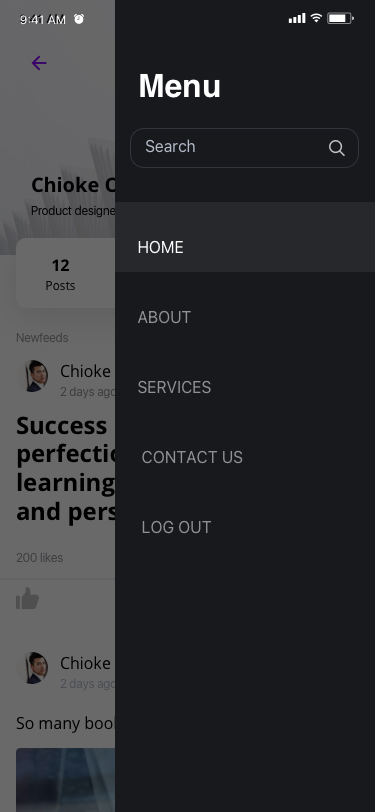
Text in this UI design:
Search
Menu
HOME
SERVICES
ABOUT
CONTACT US
LOG OUT
9:41 AM